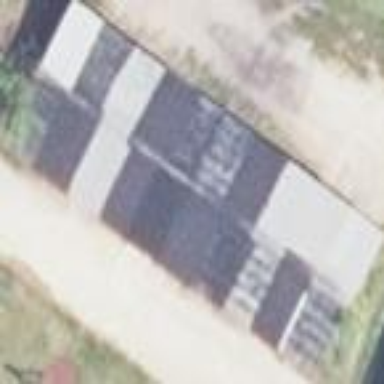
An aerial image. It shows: Garage building.